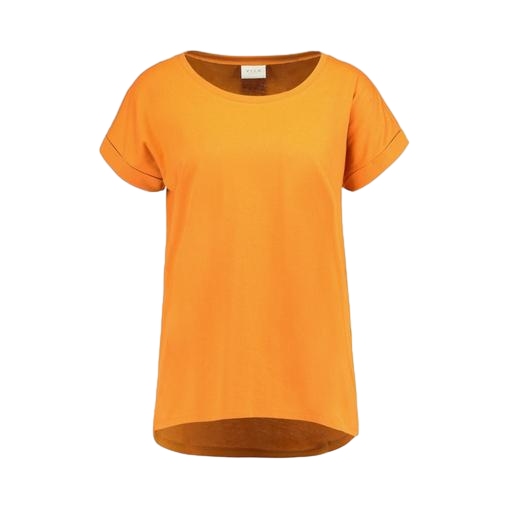
orange ally hi-lo tee, orange tee, bright orange t-shirt, white background